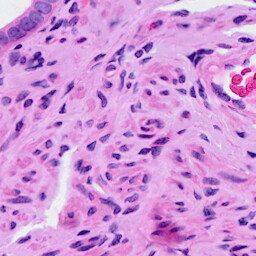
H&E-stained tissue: Ovarian